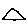
Label: triangle